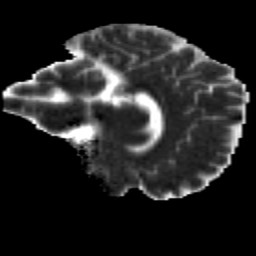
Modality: MD
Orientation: sagittal
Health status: healthy
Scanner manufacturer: siemens
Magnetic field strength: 3 T
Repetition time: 12 s
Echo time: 0.092 s